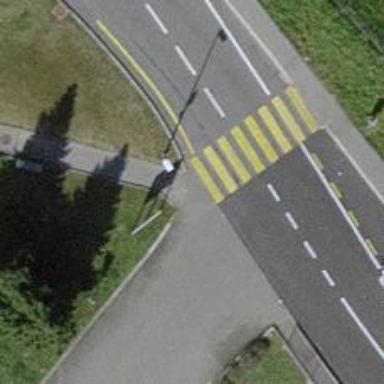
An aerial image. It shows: Kerb serving as barrier.